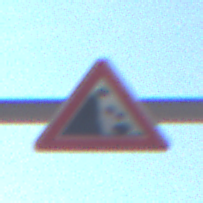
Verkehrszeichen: SteinschlagLinks
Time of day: MorningAfternoon
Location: Outdoor (Urban)
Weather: Clear
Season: NotSpecified
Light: Natural